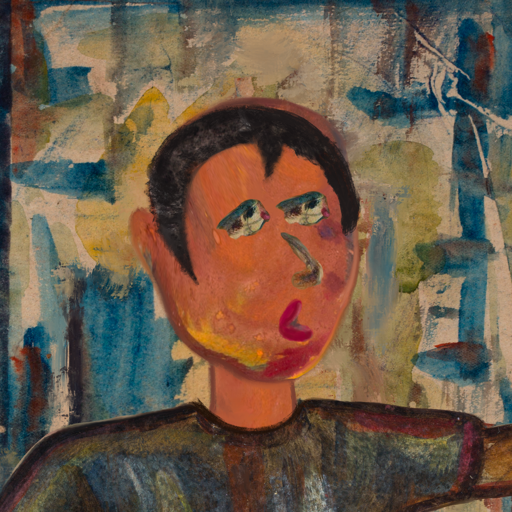
Background: Orphan, Head And Neck Side: Mother_And_Son_Son, Face Side: Pipe, Bust: Mosgoul, Hair Side: Roy_Bahadur, Head Accessory: Blank, Second Necklace: Blank, Necklace: Blank, Baby: Blank